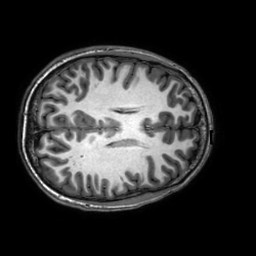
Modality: T1w
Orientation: axial
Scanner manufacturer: philips
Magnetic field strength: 3 T
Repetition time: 0.0096 s
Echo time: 0.0046 s